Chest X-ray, AP view. Patient: 73 years old, sex F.
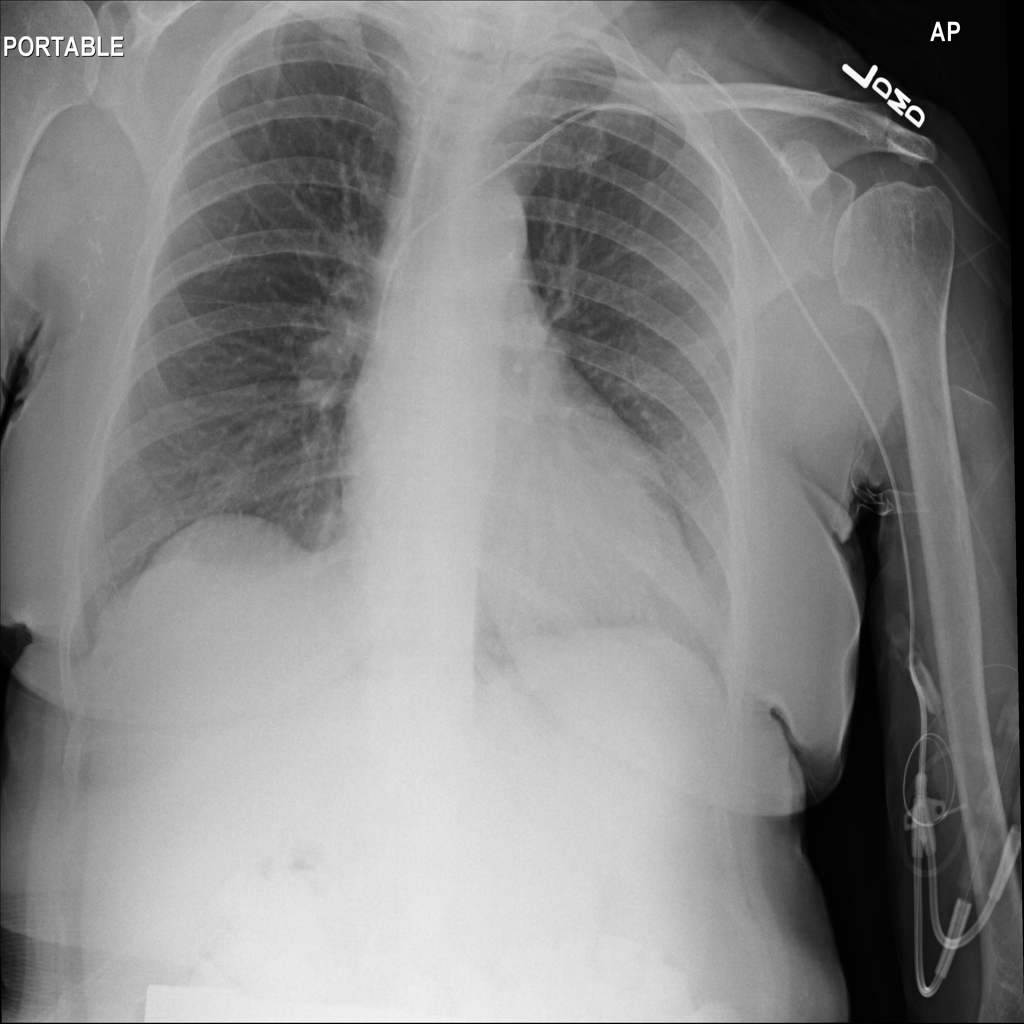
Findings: No Finding